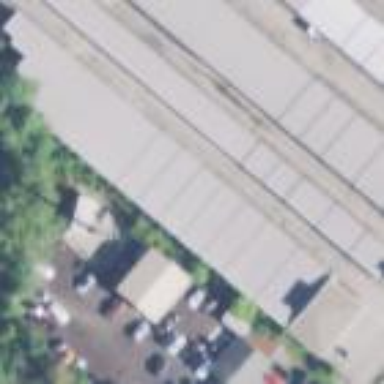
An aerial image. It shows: Self storage building.